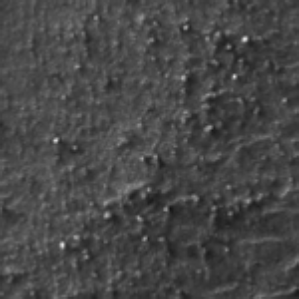
Label: frost